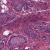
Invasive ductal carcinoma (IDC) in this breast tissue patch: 1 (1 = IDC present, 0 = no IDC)